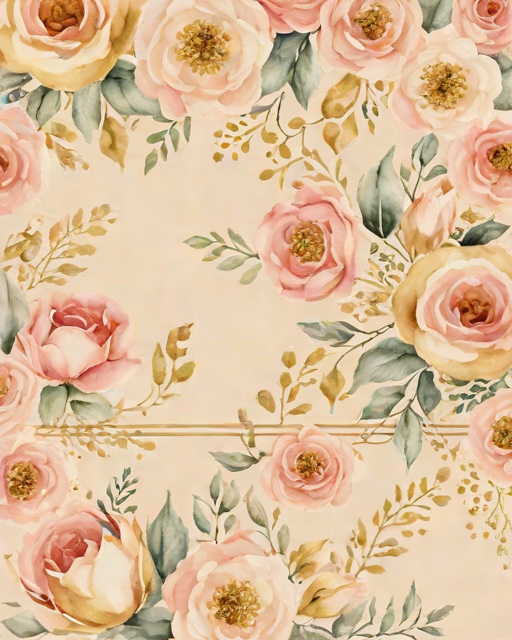
Category: Anniversary